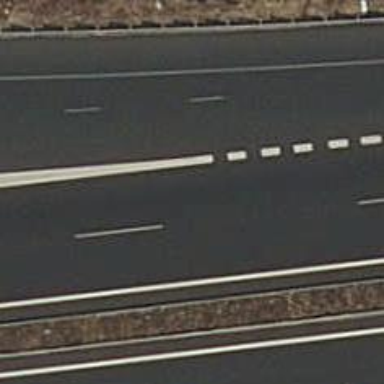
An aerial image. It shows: Motorway.